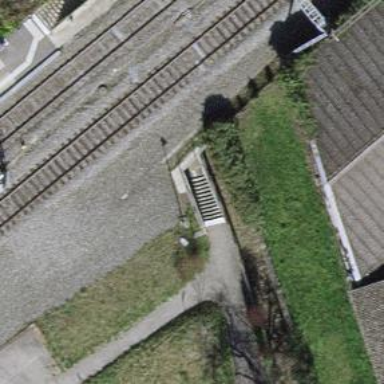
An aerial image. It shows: Single track abandoned railway siding.